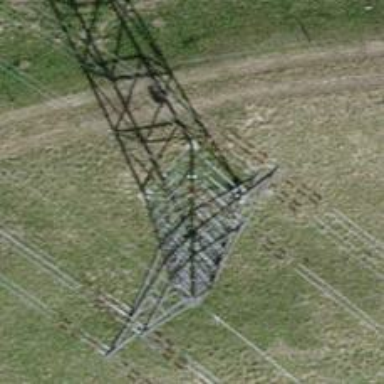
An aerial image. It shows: Power tower.